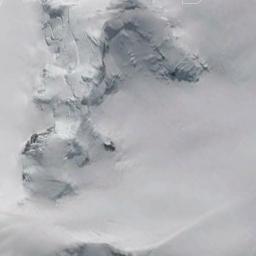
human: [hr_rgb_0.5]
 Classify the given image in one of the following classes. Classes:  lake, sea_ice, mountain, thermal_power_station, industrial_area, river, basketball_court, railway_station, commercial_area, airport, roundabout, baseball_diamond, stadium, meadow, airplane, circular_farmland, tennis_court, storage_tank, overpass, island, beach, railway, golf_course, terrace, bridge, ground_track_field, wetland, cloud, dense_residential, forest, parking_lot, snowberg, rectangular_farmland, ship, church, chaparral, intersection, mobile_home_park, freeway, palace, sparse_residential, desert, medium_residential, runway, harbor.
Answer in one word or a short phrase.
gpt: snowberg